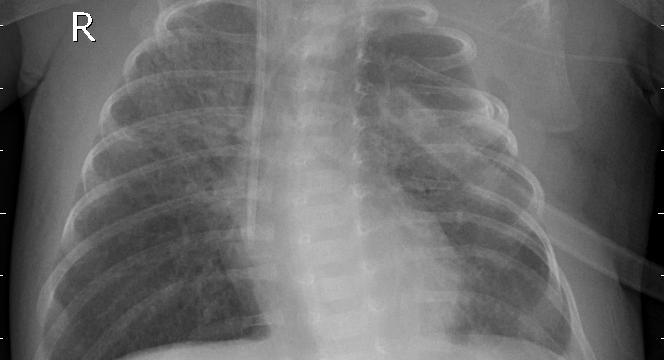
Diagnosis: PNEUMONIA